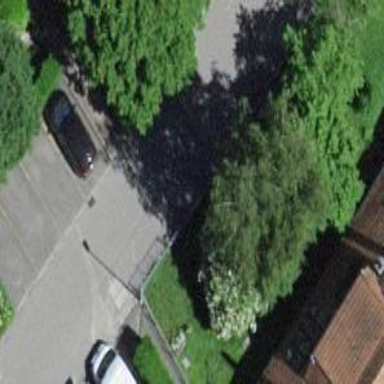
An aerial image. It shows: Residential road with asphalt surface.